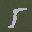
Label: 5